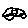
Label: car